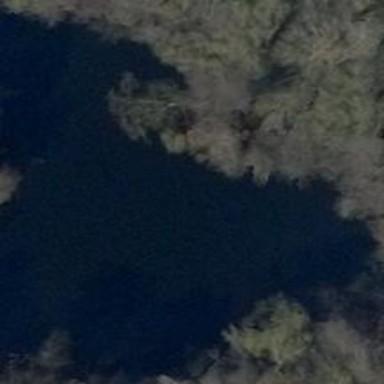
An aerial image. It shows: Pond surrounded by natural water.